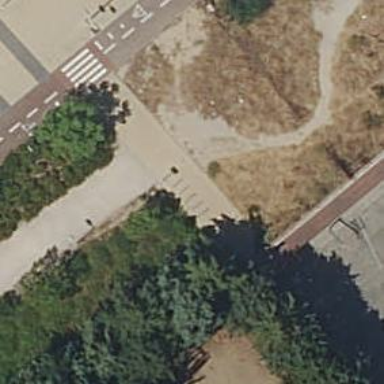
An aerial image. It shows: Bicycle parking area with stands available.